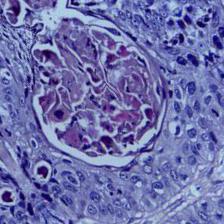
Diagnosis: OSCC